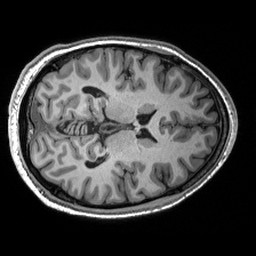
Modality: T1w
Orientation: axial
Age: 29
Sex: male
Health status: healthy
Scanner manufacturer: siemens
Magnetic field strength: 3 T
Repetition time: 2.53 s
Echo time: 0.00288 s